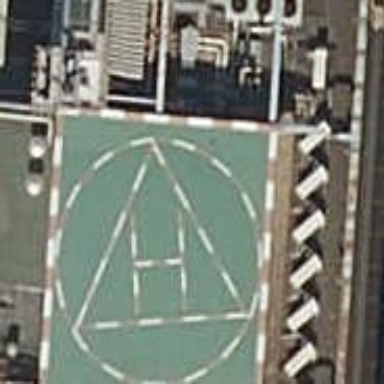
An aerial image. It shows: Image showing helipad at airport.